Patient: sex M, age 70
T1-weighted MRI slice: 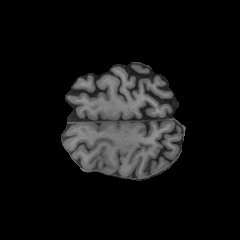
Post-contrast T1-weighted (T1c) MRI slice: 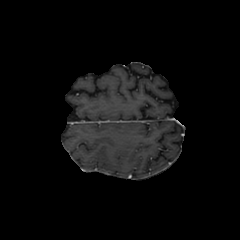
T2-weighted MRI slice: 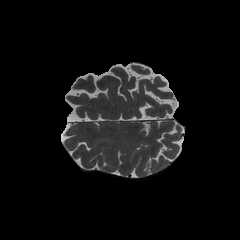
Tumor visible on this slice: no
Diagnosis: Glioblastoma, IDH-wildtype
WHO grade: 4